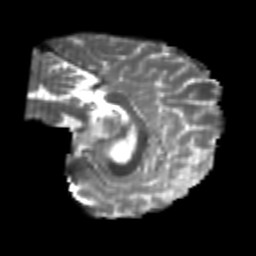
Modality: T2w
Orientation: sagittal
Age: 22
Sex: male
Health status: healthy
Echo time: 0.074 s